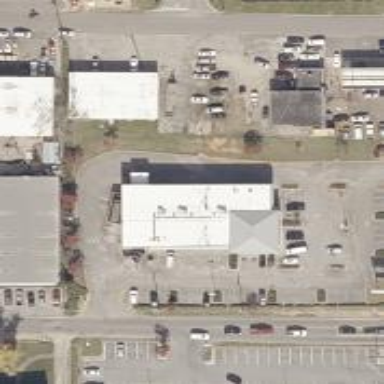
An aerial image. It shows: Pharmacy providing healthcare services.